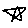
Label: star